Question: I'm still a novice when it comes to git and so while I did see the following <URL> it didn't really give me enough understanding to really do this. Here's my basic problem:
I have several environments (development, test, production) that I move code through. In most cases I develop in development and then push the private repos up to bitbucket (since I can have free private repos). Then I pull this down from bitbucket in the other environments I need the updated code. That's fine; works as you'd expect.
The problem is when I within the private repo i have an "externals" directory with a bunch of public repo's hanging off of it (as the picture below illustrates):

I want the checkout status of all public repos to be the same at any given time. So let's say that public repo 1 in my development environment was 10 commits behind the master; when I pull the private repo into my test environment I not only want the private repo to get pulled down (no problem there) but I want to pull down public repo 1 to the same commit level as existed in development.
Is this possible?
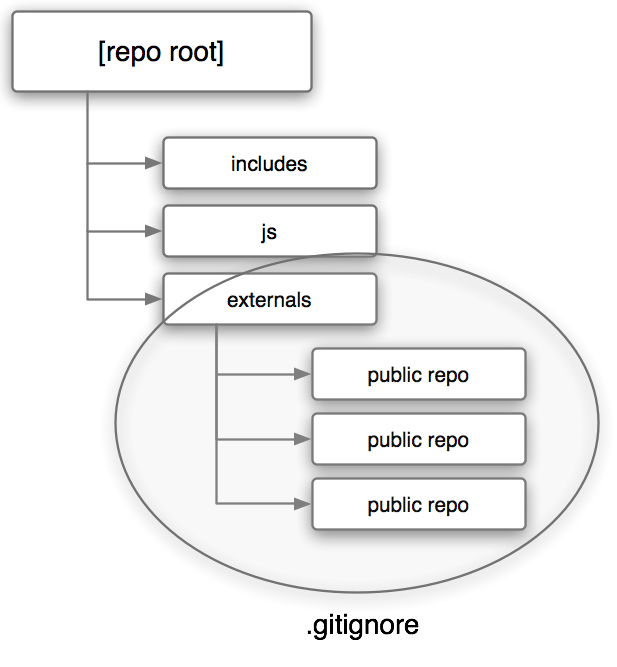
Answer: To preface, if you aren't using branches for your dev, test, production areas, and are instead managing multiple repositories for the same code base, you should look into simply using branches. This will make it much easier to manage the code, instead of pushing the code around to different places.
There is a "model" called git-flow that talks about this concept in depth: <URL>
As for your external public repos, the git submodule feature sounds like exactly what you are after. By adding the repos as submodules, your main repo will track them to their commits. So like you said, if public repo A is 10 commits behind and that is where you commit it in your main repo, it will check out again at that same location.
Submodule repo changes require that you first make changes to the external repo, push those changes, pull them to your main repo submodule, and then commit them in the main repo (to track the changed commit).
There are more in depth submodule tutorials out there <URL>, but a general overview is like this:
'''
cd mainRepo
git submodule add http://git.domain.com/repo external/submoduleA
'''
This will clone your public repo into external/submoduleA. From here you could checkout a different commit if you want. But when you are ready, you can add and commit this in your main repo. Now when you clone this main repo out again someone else, you would do:
'''
git clone http://git.domain.com/myMainRepo --recursive
'''
The 'recursive' option tells it to also continue checking out all of the submodules. You could leave this off and init them as a second step. But I leave that to you to explore all the options of the 'submodule' command.